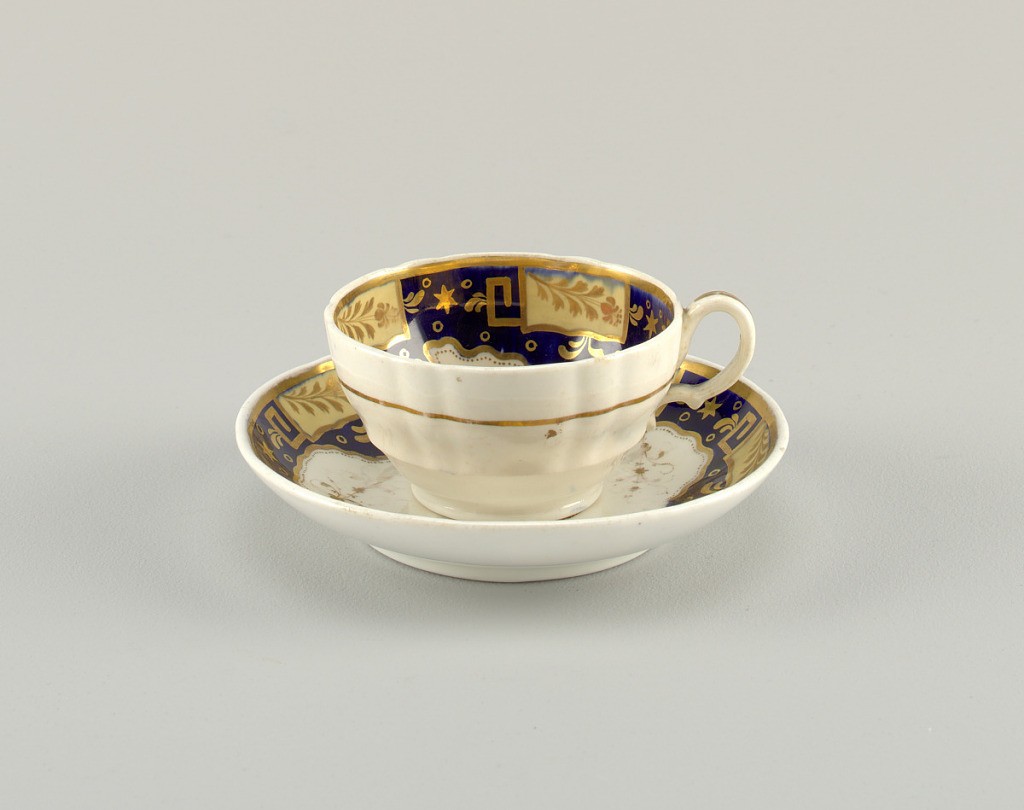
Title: Cup and Saucer
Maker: Bristol China Manufactory, English, 1770 - 1781
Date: ca. 1775
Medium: porcelain, vitreous enamel, gold
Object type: cup and saucer
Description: Double-bellied cup with vertical ribbing and simple Bristol handle. Cup and saucer have underglaze blue band with cream-colored panels bordered and ornamented in gold. Gold circle and floral pattern on white reserve.